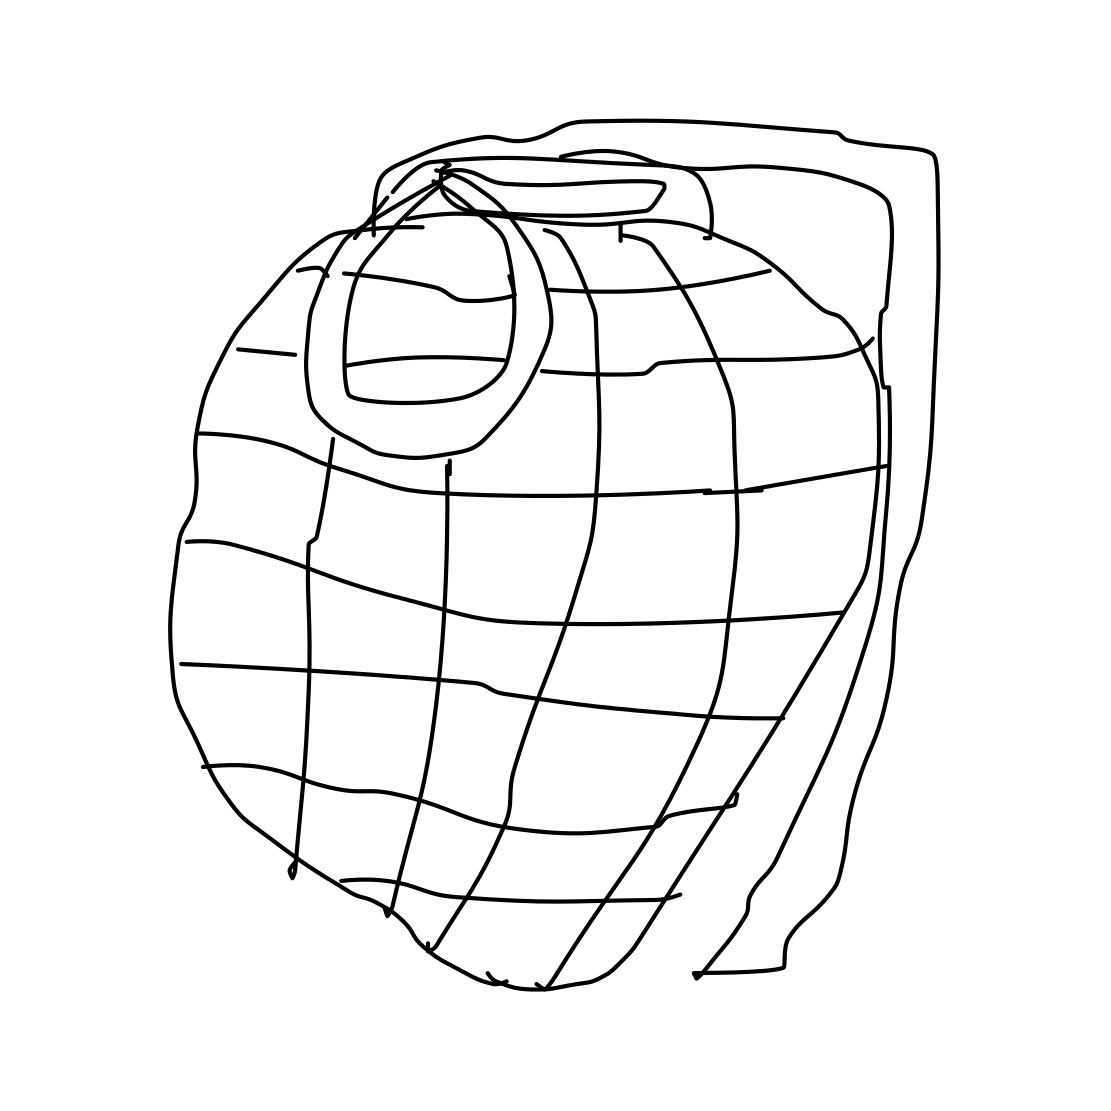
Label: grenade